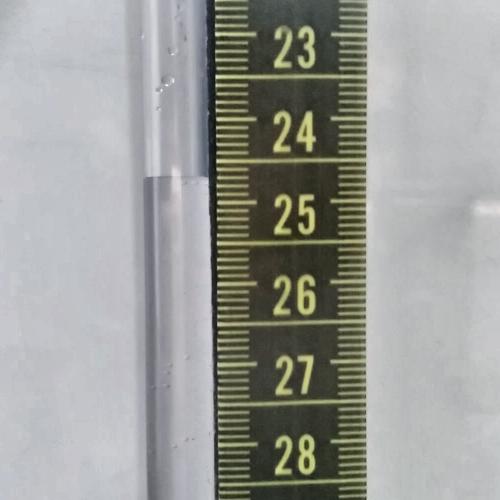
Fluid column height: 24.7 cm